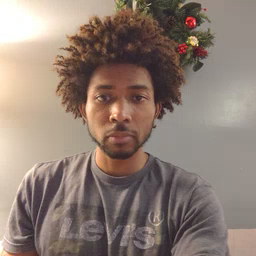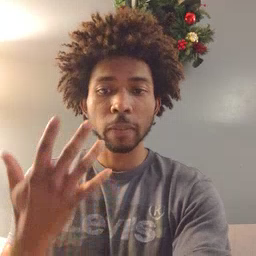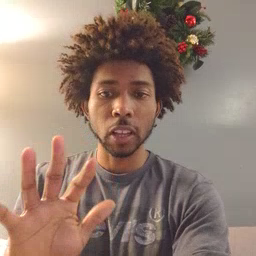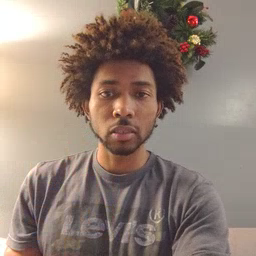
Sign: finish